Field crop: maize
Growth stage: 2
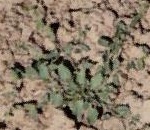
Species: convolvulus